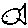
Label: fish